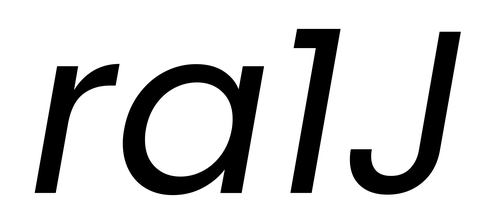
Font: Poppins-Italic